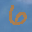
Label: 6